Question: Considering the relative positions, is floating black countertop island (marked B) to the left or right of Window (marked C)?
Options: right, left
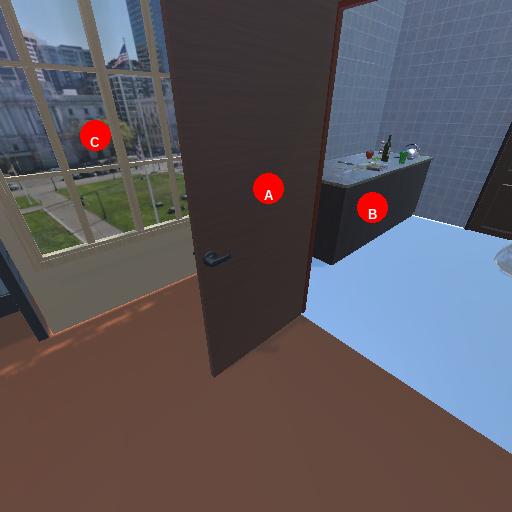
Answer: right